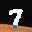
Label: 7